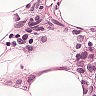
Metastatic tissue present: yes